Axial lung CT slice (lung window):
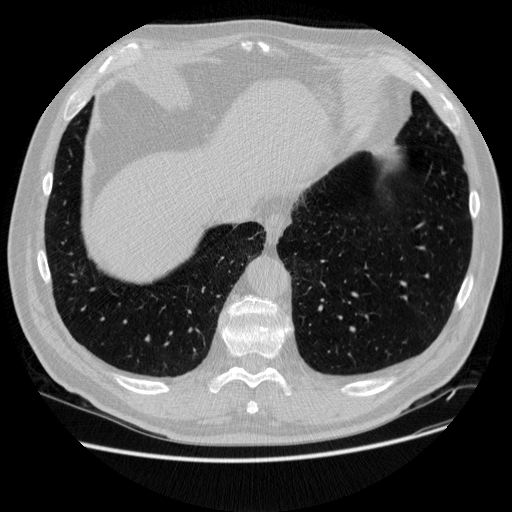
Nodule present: no